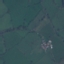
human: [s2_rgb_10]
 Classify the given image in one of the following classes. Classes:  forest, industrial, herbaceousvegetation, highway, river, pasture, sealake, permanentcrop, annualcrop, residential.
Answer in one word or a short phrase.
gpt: Pasture